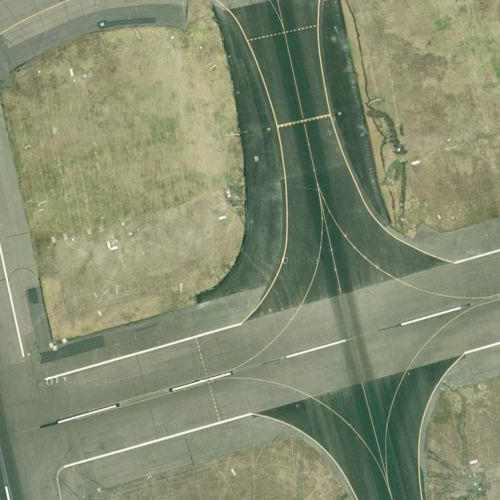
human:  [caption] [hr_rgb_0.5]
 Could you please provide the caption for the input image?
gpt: A runway with many marking lines on it while some lawns beside .

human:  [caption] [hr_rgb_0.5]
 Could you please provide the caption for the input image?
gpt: This is a runway with many marking lines on it while some lawns beside .

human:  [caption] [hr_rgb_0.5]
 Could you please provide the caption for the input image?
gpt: A runway with some marking lines on it while some lawns beside .

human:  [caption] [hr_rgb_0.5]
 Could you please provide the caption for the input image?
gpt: There are some marking lines in the runway while some lawns beside .

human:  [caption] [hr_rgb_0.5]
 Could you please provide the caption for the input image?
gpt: Some marking lines are in the runway while some lawns beside .